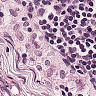
Metastatic tissue present: no